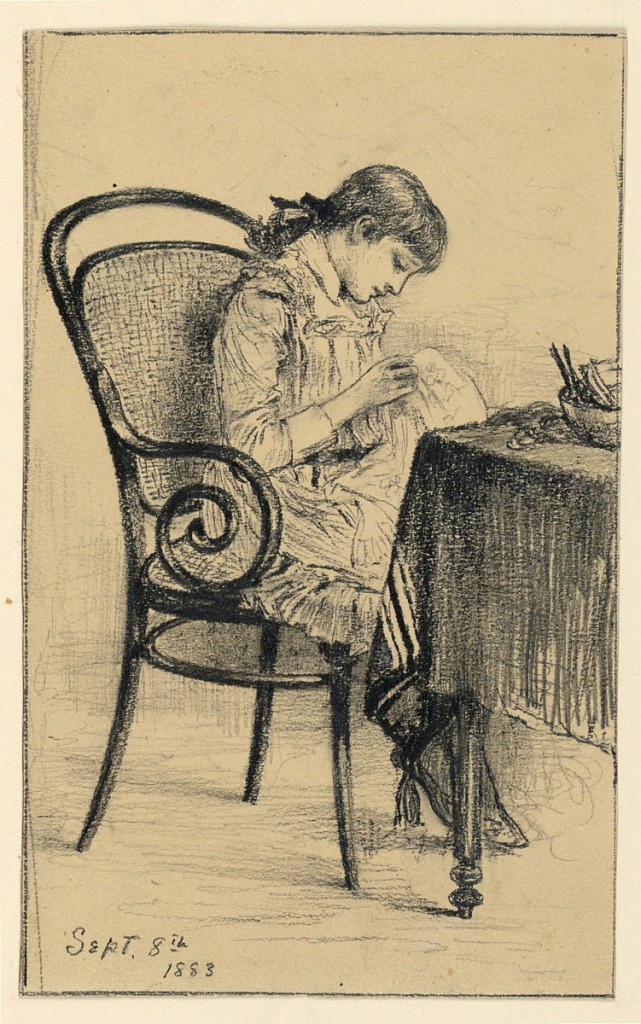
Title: Marian Sewing
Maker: Mary A. Hallock Foote, American, 1847–1938
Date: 1883
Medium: Graphite on heavy cream wove paper
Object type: Drawing
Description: Young girl is seated in a bentwood caned chair in front of a table. She appears to be either sewing or embroidering.

From Catalogue Card: Vertical rectangle. A young girl is seated near a table. Her head is seen in profile, facing right, and bent forward over her sewing. Dated lower left: "Sept. 8th 1883." Inscription by artist, originally framed with drawing, now on mount: "Marian making a birthday present for her mamma / M. H. F. / Point lookout / Sept. 8th '83."